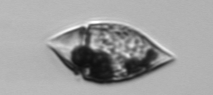
Label: Amphidinium